Field crop: maize
Growth stage: 2
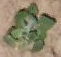
Species: chenopodium